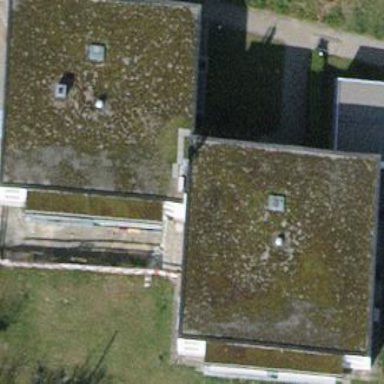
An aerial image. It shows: Terrace building.